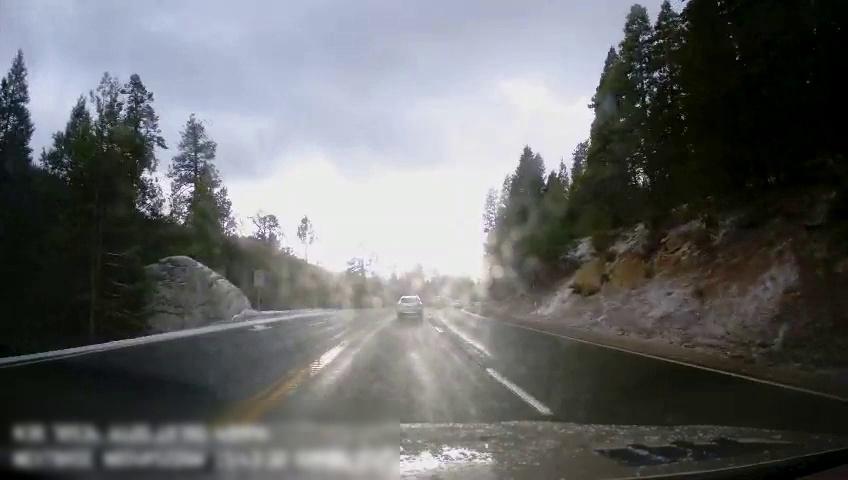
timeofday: Day
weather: Cloudy
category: Drivable Space
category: Vehicles | Car
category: Lanes | Current Lane
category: Lanes | Current Lane
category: Lanes | Opposite Lane
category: Lanes | Opposite Lane
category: Lanes | Current Lane
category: Lanes | Opposite Lane